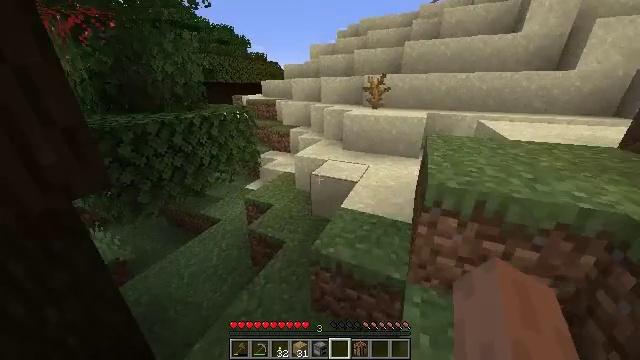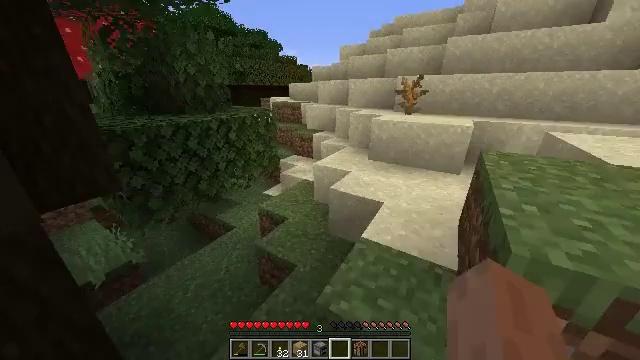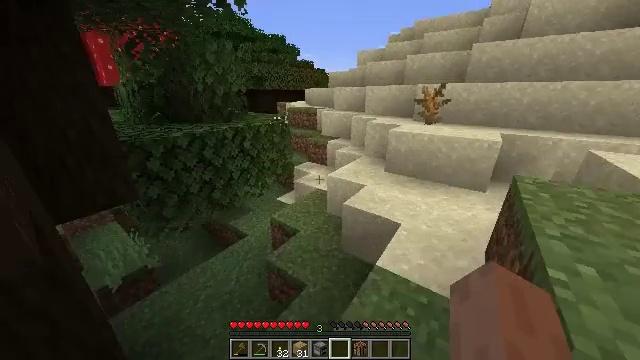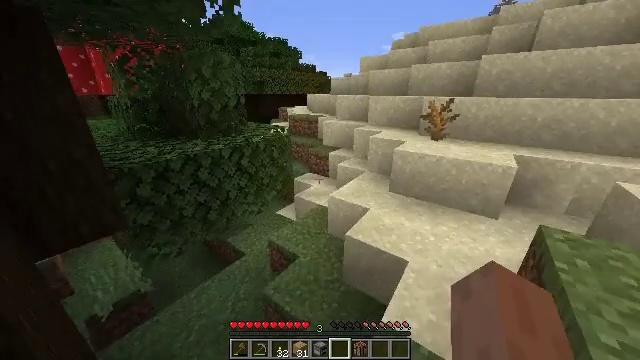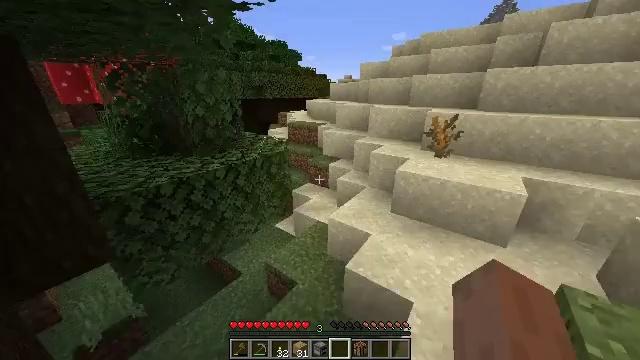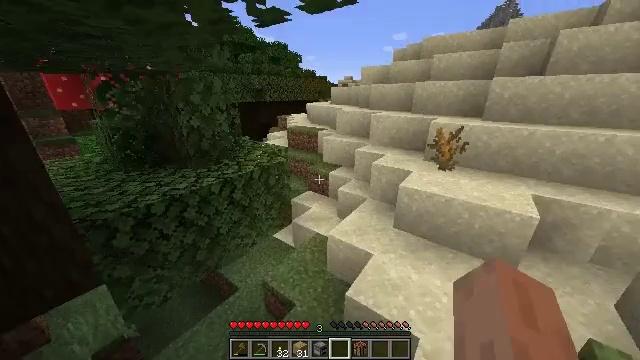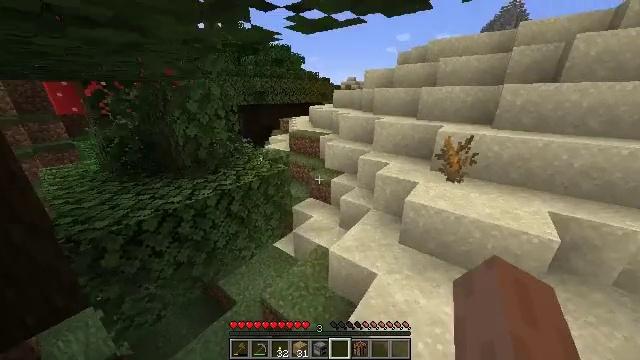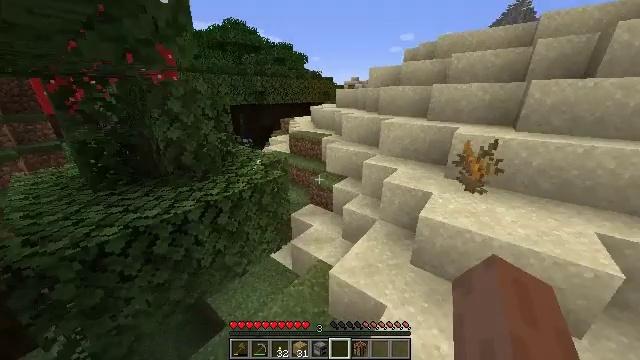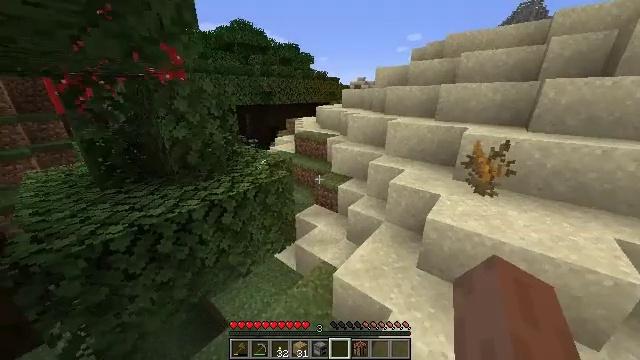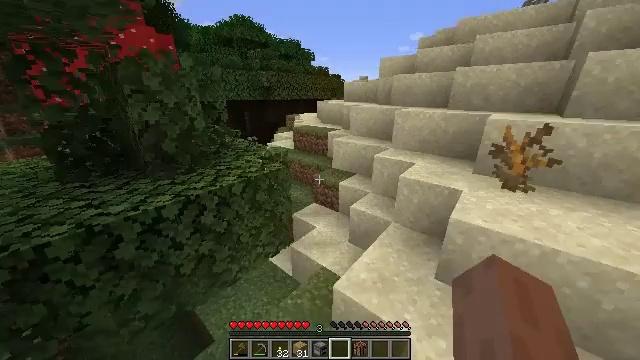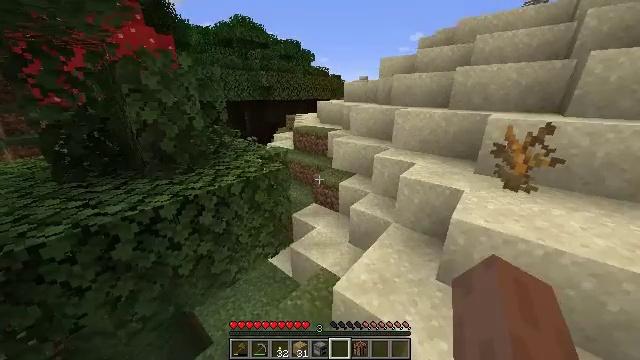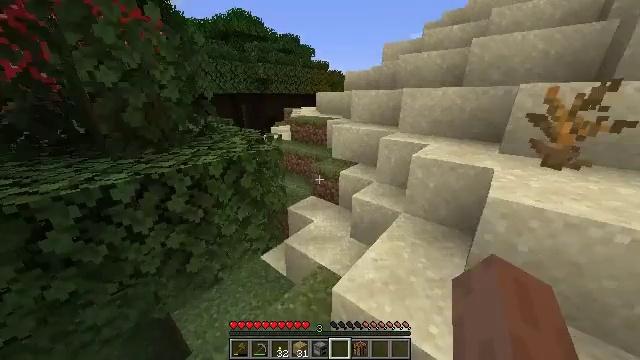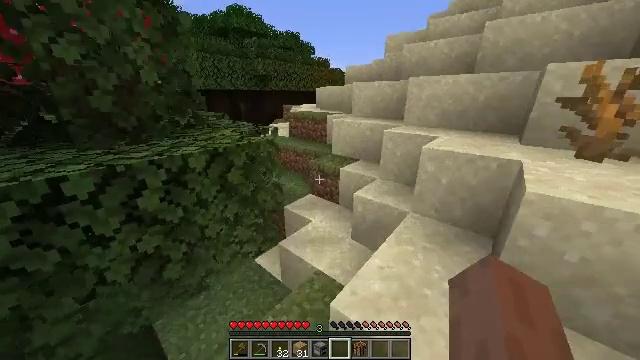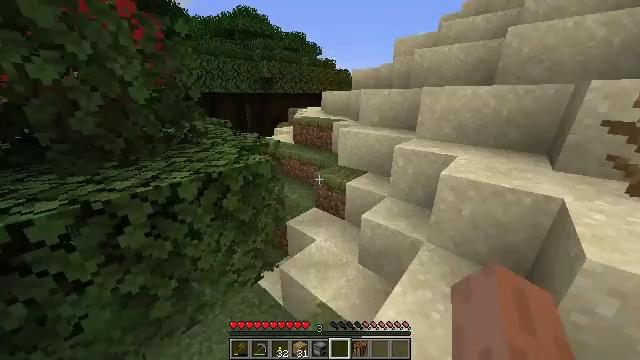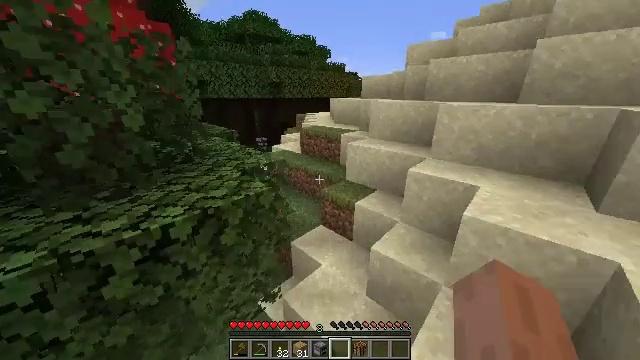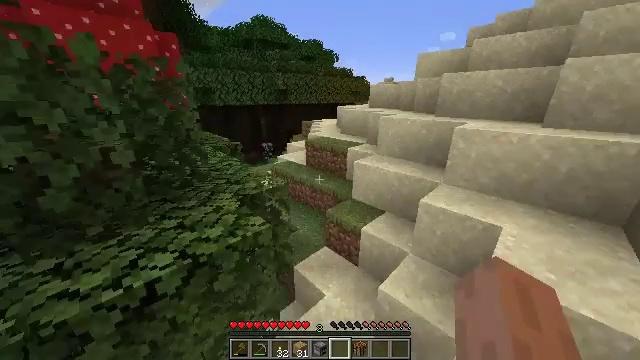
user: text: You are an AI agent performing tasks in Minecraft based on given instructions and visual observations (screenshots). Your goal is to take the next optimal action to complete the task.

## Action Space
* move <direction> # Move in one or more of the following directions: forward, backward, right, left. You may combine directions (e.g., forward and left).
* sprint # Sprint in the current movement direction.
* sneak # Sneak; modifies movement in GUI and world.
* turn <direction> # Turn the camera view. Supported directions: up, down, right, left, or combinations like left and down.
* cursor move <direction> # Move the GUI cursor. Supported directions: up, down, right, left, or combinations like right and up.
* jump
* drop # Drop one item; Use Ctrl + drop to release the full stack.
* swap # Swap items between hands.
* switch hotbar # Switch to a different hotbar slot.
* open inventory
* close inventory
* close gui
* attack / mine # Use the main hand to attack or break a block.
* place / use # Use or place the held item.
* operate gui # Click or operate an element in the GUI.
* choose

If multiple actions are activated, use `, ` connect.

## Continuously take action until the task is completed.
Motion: motion action
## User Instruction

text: Break the red mushroom block.
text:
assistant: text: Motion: move forward, sprint, turn left
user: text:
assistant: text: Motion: move forward, sprint, turn left, jump
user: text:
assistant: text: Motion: move forward, sprint, jump
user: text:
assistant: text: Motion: move forward, sprint, jump
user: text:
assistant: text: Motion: move forward, sprint, jump
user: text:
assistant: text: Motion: move forward, sprint, jump
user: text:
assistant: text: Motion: move forward, sprint, jump
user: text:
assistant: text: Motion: move forward, sprint, turn left, jump
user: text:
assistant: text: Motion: move forward, sprint, jump
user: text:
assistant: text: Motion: move forward, sprint
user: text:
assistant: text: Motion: move forward, sprint
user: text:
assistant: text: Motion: move forward, sprint
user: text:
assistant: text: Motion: move forward, sprint, turn left, jump
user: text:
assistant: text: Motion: move forward, sprint, turn left, jump
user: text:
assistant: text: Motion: move forward, sprint, turn left, jump
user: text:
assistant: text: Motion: move forward, sprint, jump
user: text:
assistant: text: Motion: move forward, sprint, jump
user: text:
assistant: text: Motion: move forward, sprint, jump
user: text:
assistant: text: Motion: move forward, sprint, jump
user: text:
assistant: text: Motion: move forward, sprint, jump
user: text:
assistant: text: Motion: move forward, sprint, jump
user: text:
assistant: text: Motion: move forward, sprint, jump
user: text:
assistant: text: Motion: move forward, sprint, jump
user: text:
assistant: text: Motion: move forward, sprint
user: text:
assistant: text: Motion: move forward, sprint
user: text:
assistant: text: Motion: move forward, sprint
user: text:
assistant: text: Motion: move forward, sprint
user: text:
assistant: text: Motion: move forward, sprint
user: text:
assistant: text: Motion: move forward, sprint, jump
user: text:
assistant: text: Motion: move forward, sprint, jump